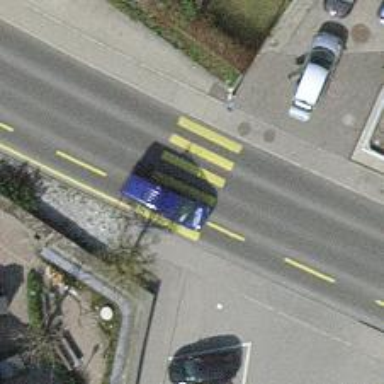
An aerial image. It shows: Uncontrolled zebra crossing on the road.